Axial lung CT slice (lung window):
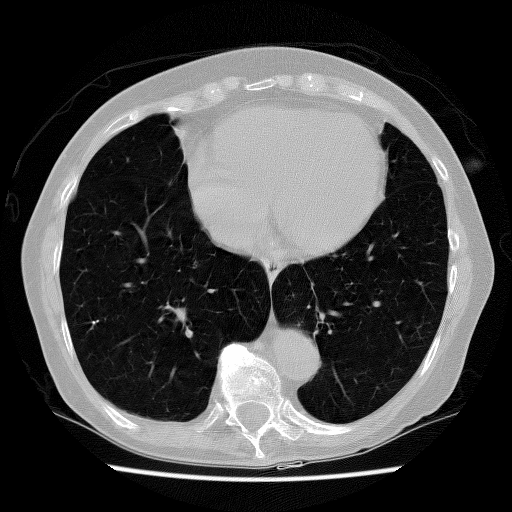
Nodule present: no